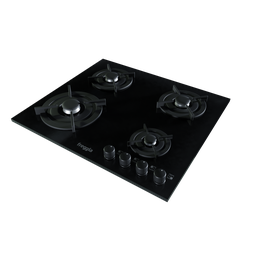
Label: appliances